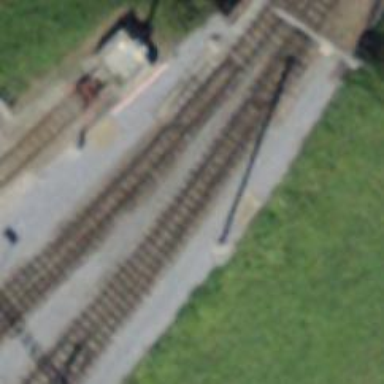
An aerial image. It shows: Railway switch.